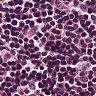
Metastatic tissue present: no